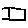
Label: square